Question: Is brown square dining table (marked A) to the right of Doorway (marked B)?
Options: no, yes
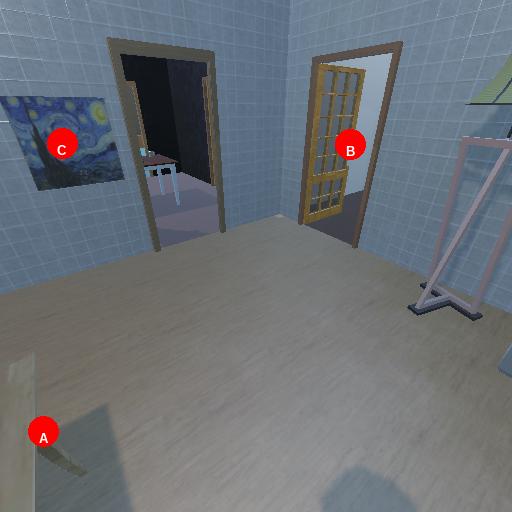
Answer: no